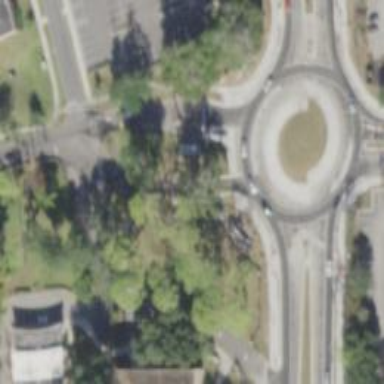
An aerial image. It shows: Asphalt secondary road leading to roundabout. The roundabout is turbo design.